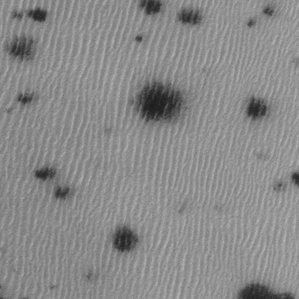
Label: frost